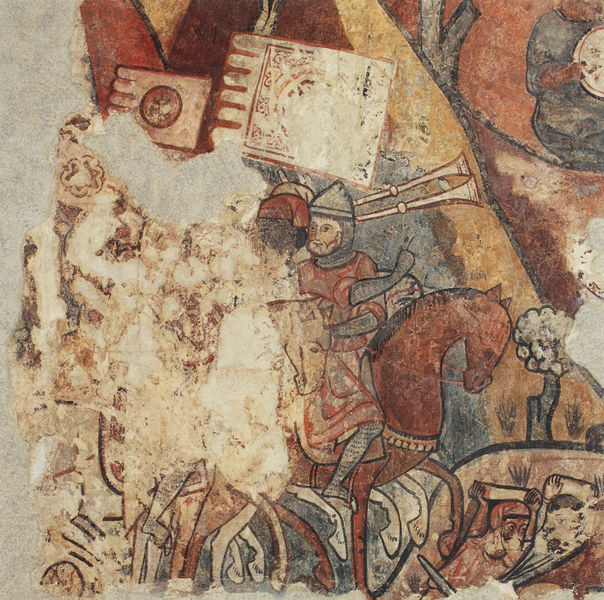
Titel: Detall de la Batalla de Portopi; Detail der Schlacht von Portopi
Künstler: Meister der Eroberung von Mallorca
Institution: Barcelona, Museu Nacional d’Art de Catalunya
Schlagwörter: baum, berg, kampf, gelb, menschen, braun, grau, gras, rot, beige, fest, alt, steine, gewand, gold, pferd, reiter, hufe, fahnen, fahne, krieg, detail, wandmalerei, helm, ritter, rüstung, wappen, kaputt, verwischt, hölle, mittelalter, zerstört, posaunen, fanfaren, trompeten, fresko, standarte, fehler, trompete, flecke, heiden, epferd, renovierungsbedürftig, scgkneueb